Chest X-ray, AP view. Patient: 33 years old, sex F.
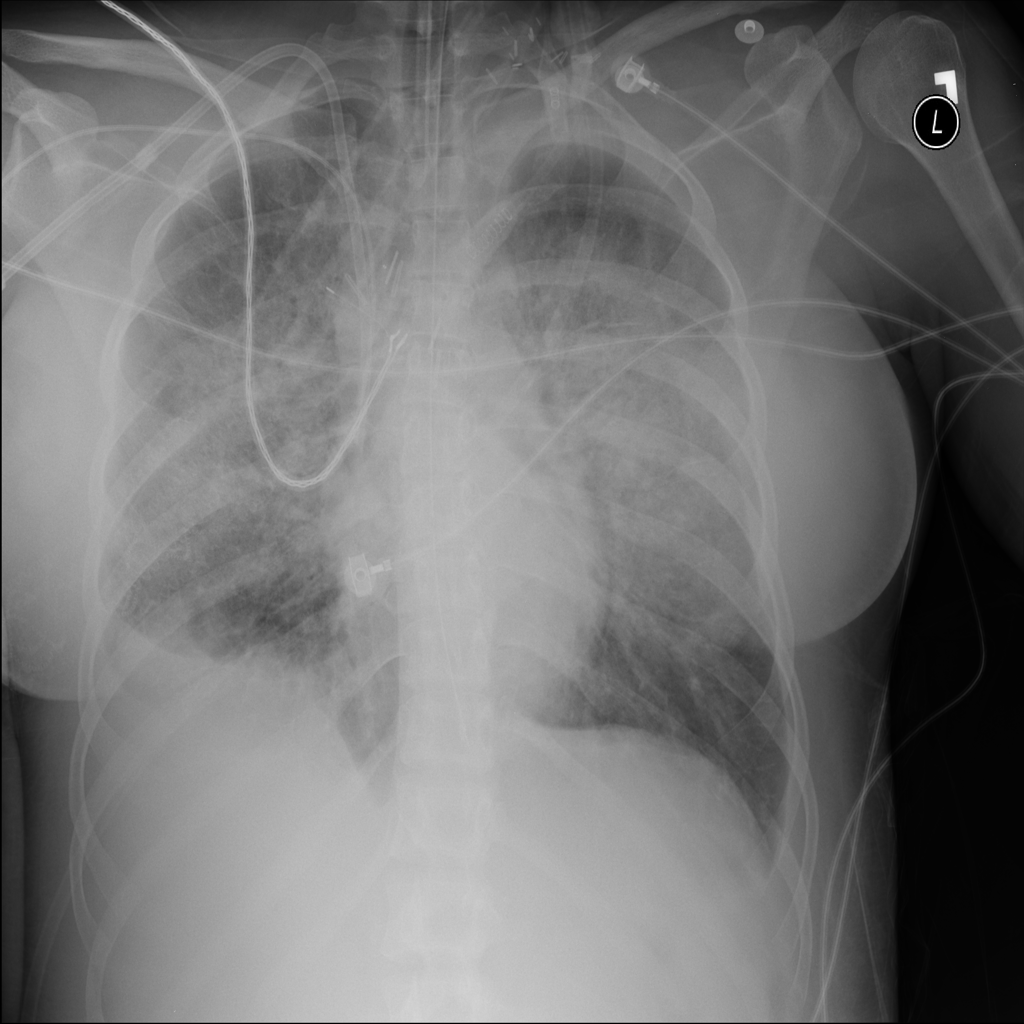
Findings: Effusion, Infiltration